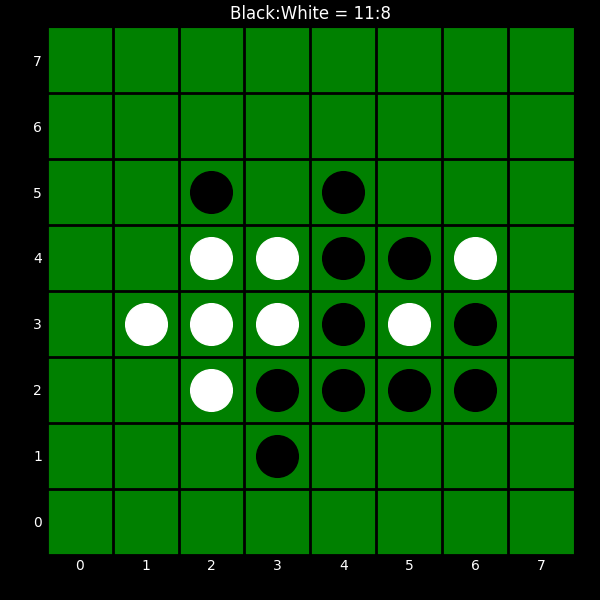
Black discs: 11
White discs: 8